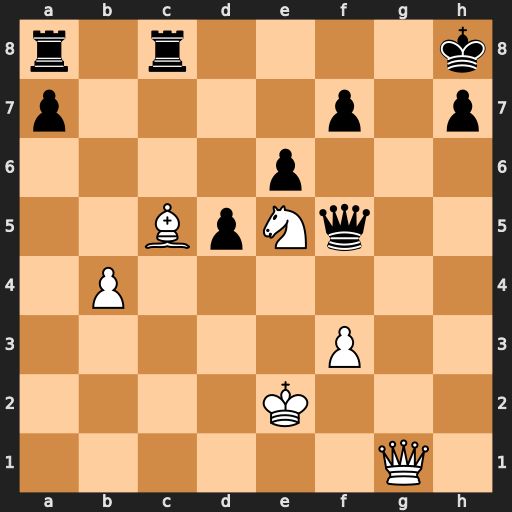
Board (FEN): r1r4k/p4p1p/4p3/2BpNq2/1P6/5P2/4K3/6Q1
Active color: w
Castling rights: -
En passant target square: -
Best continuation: Nxf7+ Qxf7 Bd4+ e5 Bxe5+ Qf6 Bxf6#